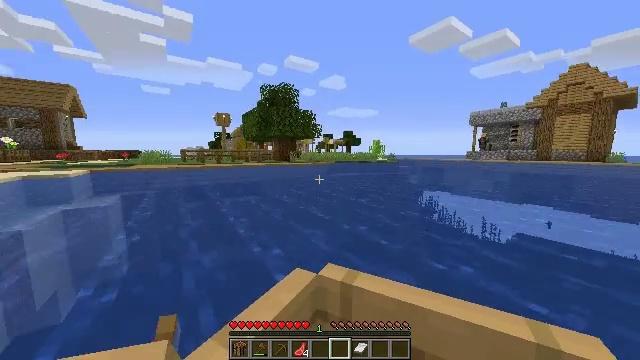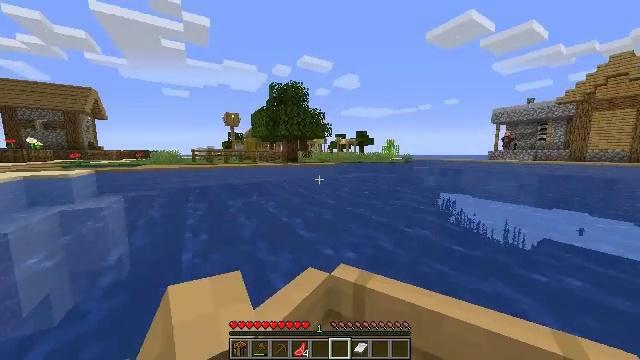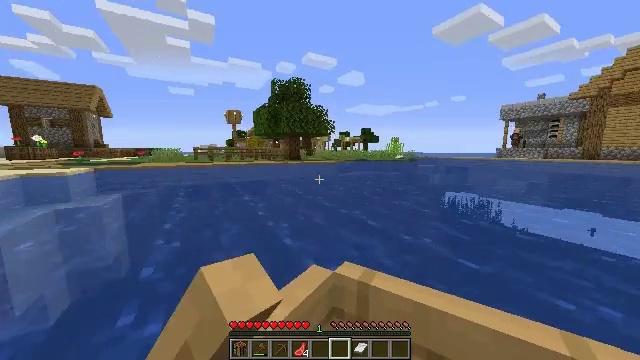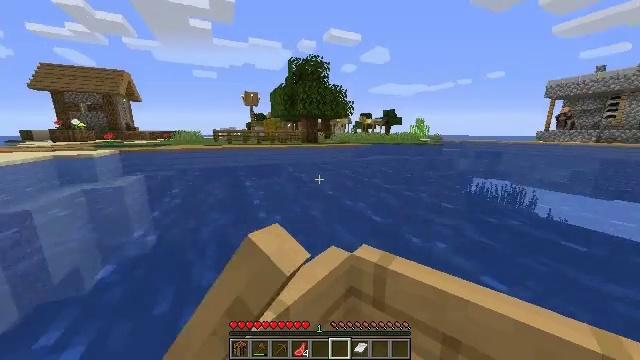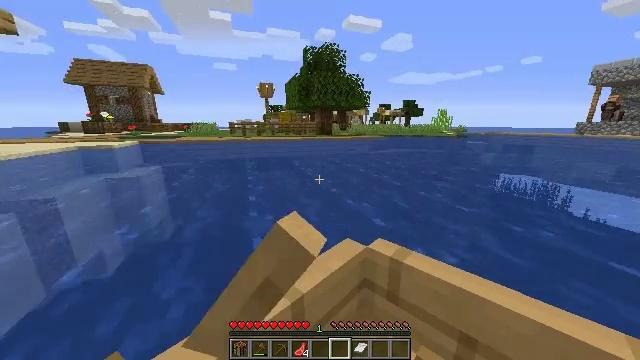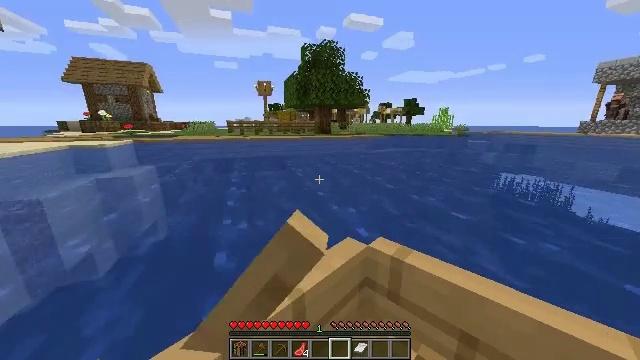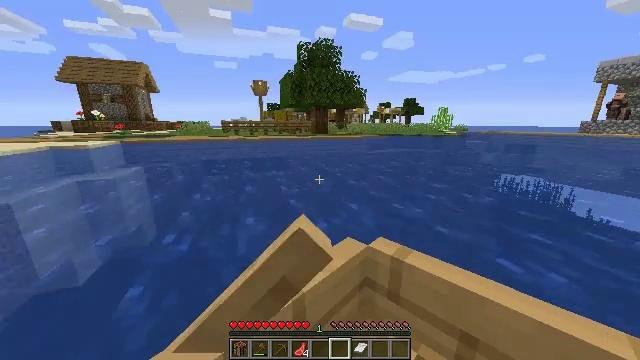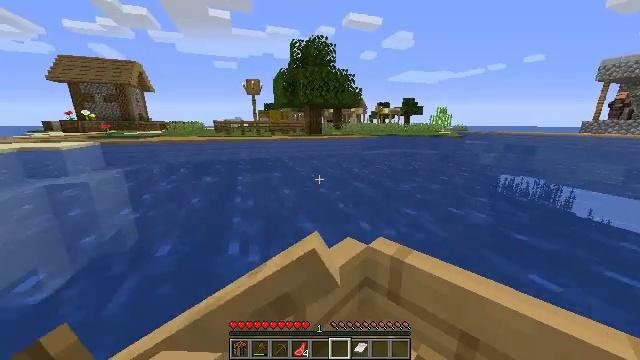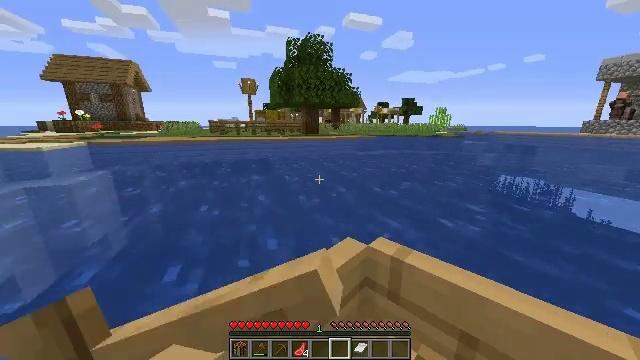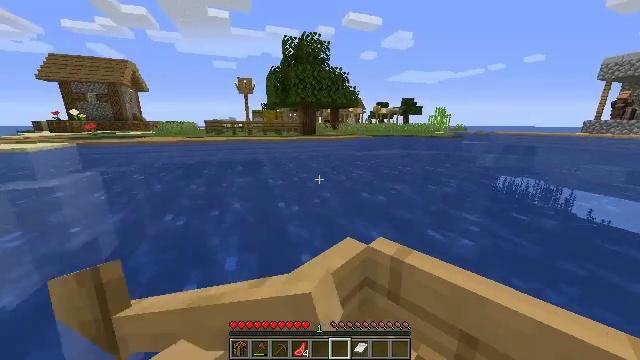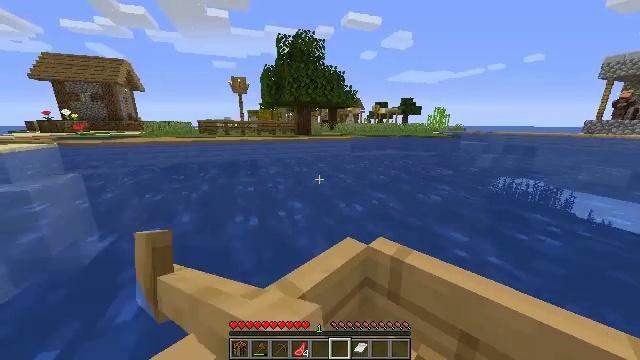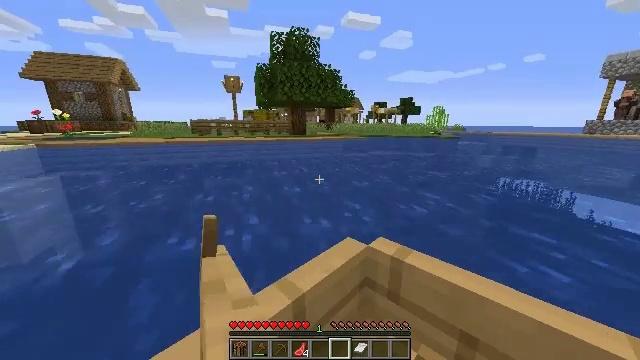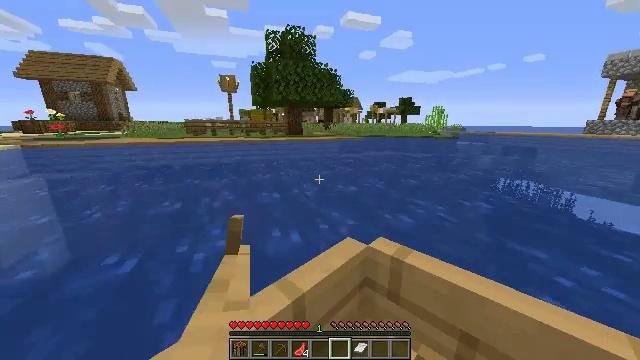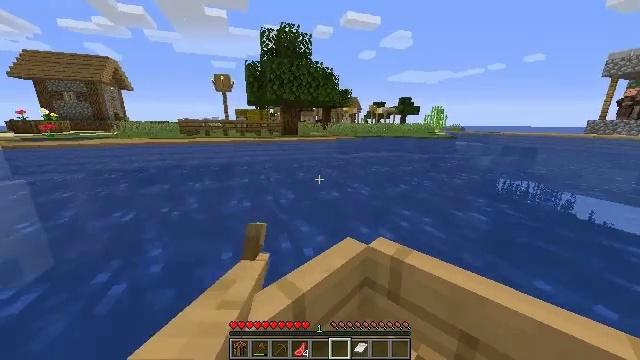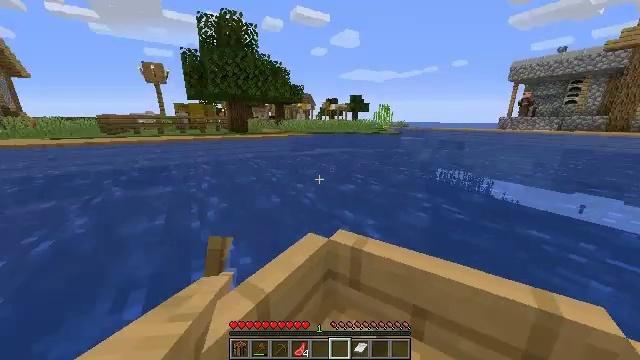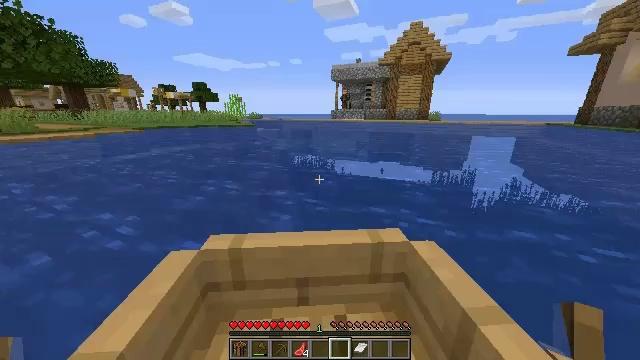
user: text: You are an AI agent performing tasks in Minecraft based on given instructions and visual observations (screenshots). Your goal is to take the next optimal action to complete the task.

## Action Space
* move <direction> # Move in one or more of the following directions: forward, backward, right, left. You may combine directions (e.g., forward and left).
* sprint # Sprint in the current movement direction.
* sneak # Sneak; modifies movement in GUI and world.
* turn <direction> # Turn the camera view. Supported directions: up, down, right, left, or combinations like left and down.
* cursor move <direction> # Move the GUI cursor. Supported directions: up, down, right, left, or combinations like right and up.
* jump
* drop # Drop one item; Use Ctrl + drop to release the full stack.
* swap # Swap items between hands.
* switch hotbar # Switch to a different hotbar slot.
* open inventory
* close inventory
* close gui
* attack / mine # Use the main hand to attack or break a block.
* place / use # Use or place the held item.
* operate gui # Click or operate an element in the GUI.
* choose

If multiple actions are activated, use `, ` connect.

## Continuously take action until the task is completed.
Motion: motion action
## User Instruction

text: Break the furnace to move it.
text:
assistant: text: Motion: move forward, turn left
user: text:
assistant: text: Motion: move forward, turn left
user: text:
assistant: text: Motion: move forward, turn left and down
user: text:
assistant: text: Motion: move forward, turn left and down
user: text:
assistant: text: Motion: move forward
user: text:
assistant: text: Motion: move forward
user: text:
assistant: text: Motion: move forward
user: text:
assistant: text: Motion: move forward
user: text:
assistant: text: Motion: move forward
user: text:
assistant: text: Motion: move forward
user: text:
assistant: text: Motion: move forward
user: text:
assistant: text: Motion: move forward
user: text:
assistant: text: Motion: move forward
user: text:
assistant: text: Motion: move forward, turn right
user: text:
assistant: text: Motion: move forward, turn right and down
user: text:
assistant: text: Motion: move forward, turn right
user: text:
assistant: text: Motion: move forward
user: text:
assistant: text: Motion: move forward
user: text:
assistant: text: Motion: move forward
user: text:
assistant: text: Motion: move forward
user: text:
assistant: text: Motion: move forward
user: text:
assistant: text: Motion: move forward
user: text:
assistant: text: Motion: move forward
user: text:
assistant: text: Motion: move forward
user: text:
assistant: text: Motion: move forward
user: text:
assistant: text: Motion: move forward
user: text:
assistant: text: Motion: move forward
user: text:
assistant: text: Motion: move forward
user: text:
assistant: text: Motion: move forward
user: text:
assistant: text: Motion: move forward